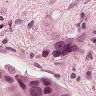
Metastatic tissue present: yes